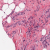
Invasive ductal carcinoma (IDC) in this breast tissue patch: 0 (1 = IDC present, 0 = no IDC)